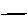
Label: line